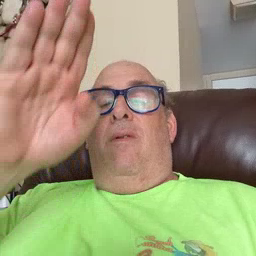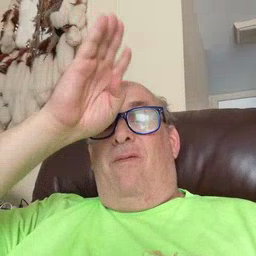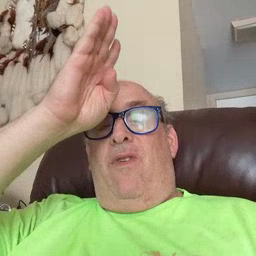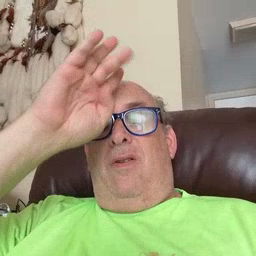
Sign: fireman